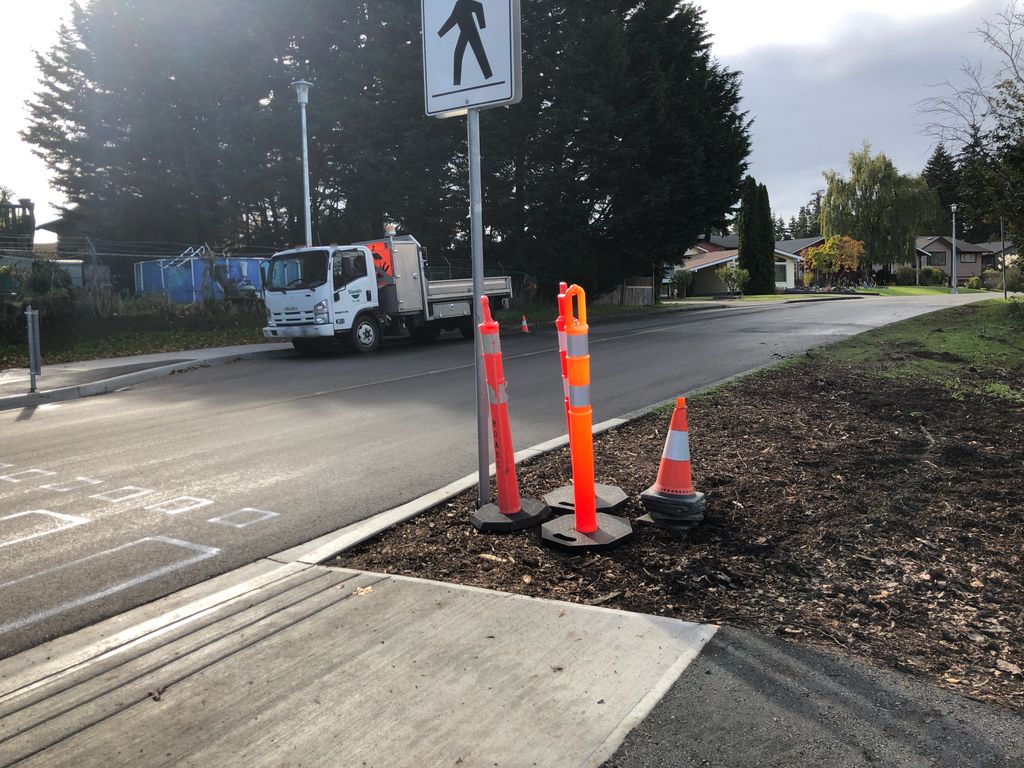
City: victoria